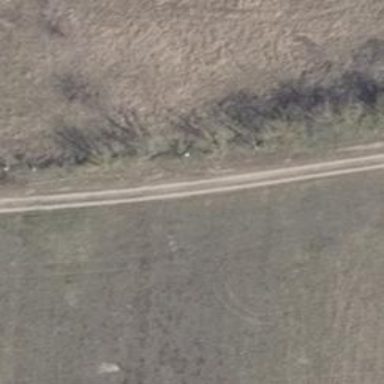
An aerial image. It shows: Sandy track road with grade5 tracktype.